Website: slack
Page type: stored-credit-cards
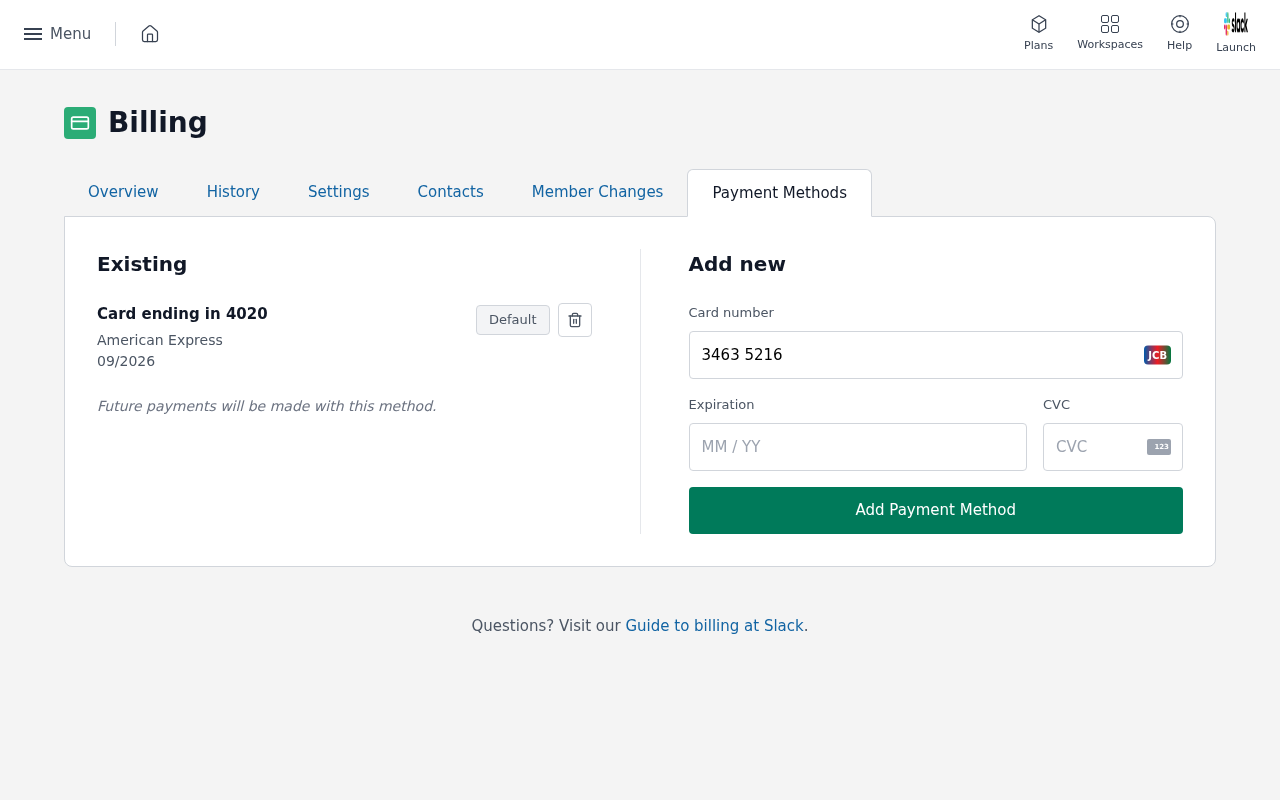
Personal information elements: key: PII_CARD_CVV
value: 7766
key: PII_CARD_EXPIRY
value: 09/2026
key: PII_CARD_EXPIRY
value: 09/26
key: PII_CARD_LAST4
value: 4020
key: PII_CARD_NUMBER
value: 3463 5216 7134 020
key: PII_CARD_TYPE
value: American Express